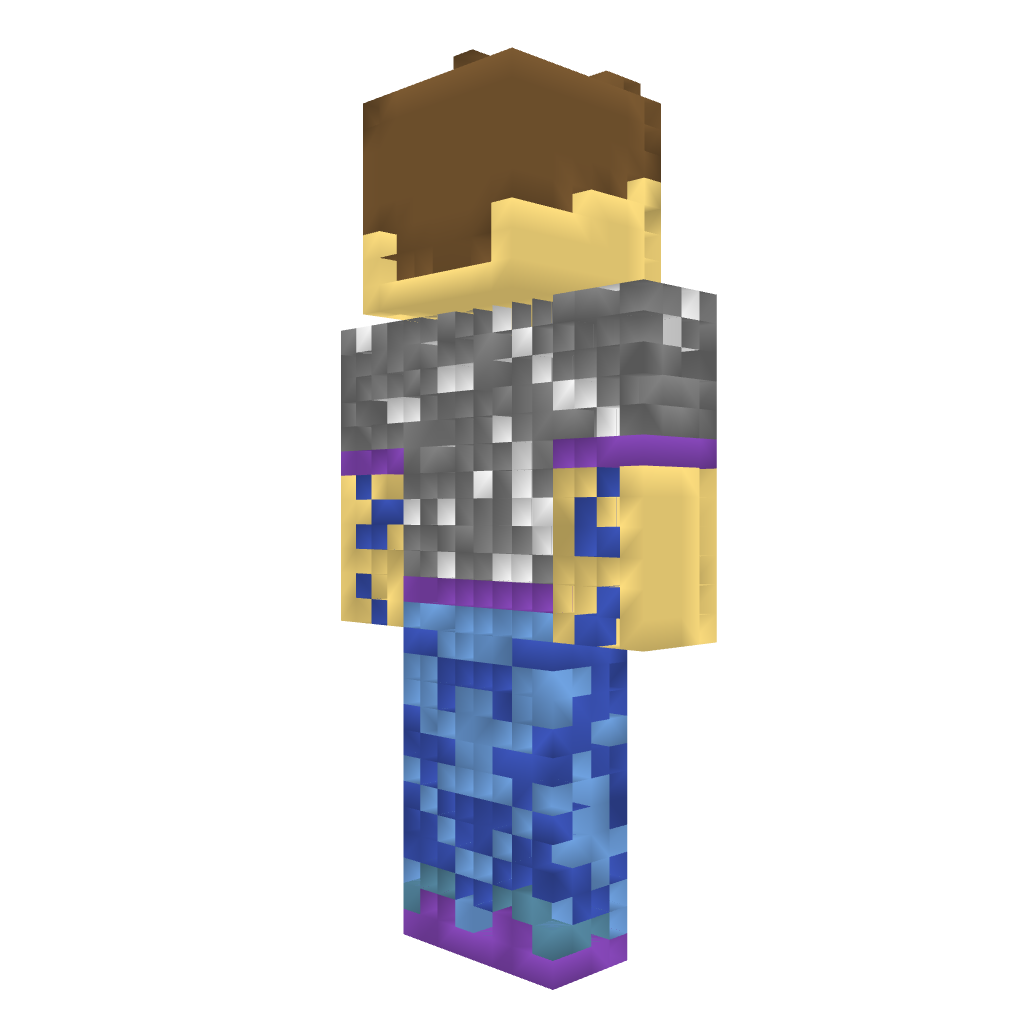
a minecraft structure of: Swagmasterer (Me!) good quality